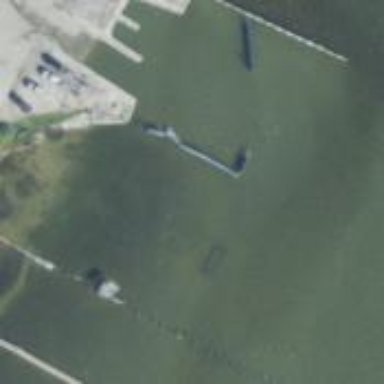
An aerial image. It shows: Breakwater structure.